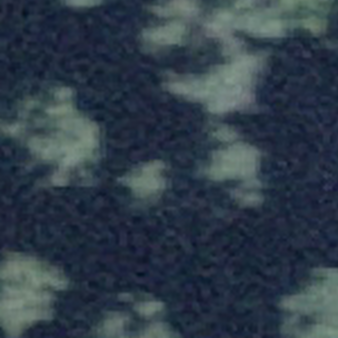
Label: other